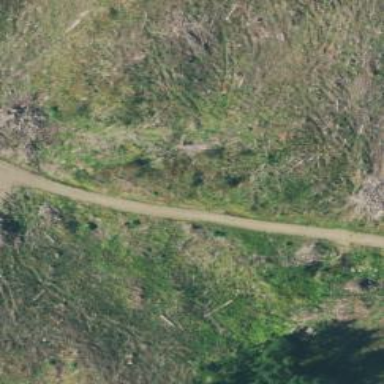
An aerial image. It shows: Unclassified road.